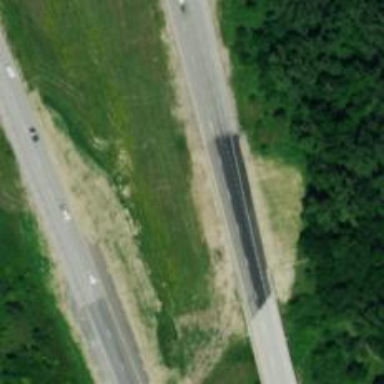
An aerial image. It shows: This image shows trunk highway that functions as expressway.